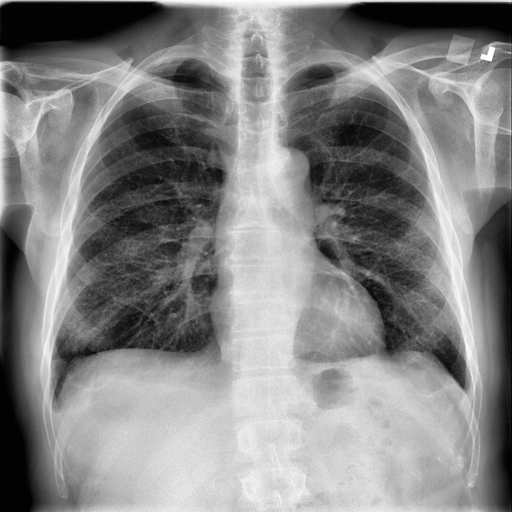
Finding: NORMAL